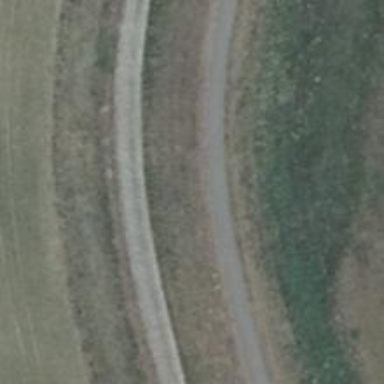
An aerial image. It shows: Concrete track with grade 2 tracktype.